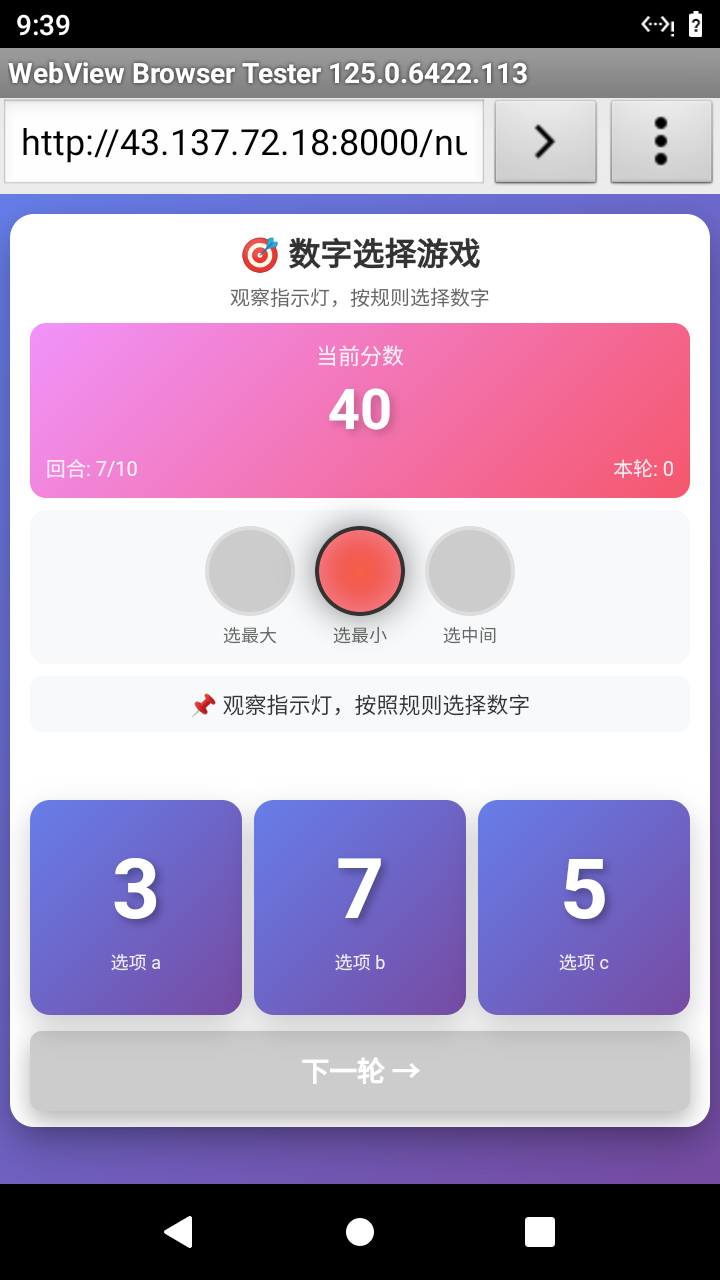

Select the correct number based on the traffic light color.
Answer: 0